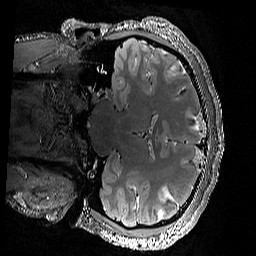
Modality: T2w
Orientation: coronal
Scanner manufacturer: siemens
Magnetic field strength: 3 T
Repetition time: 3.2 s
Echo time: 0.428 s